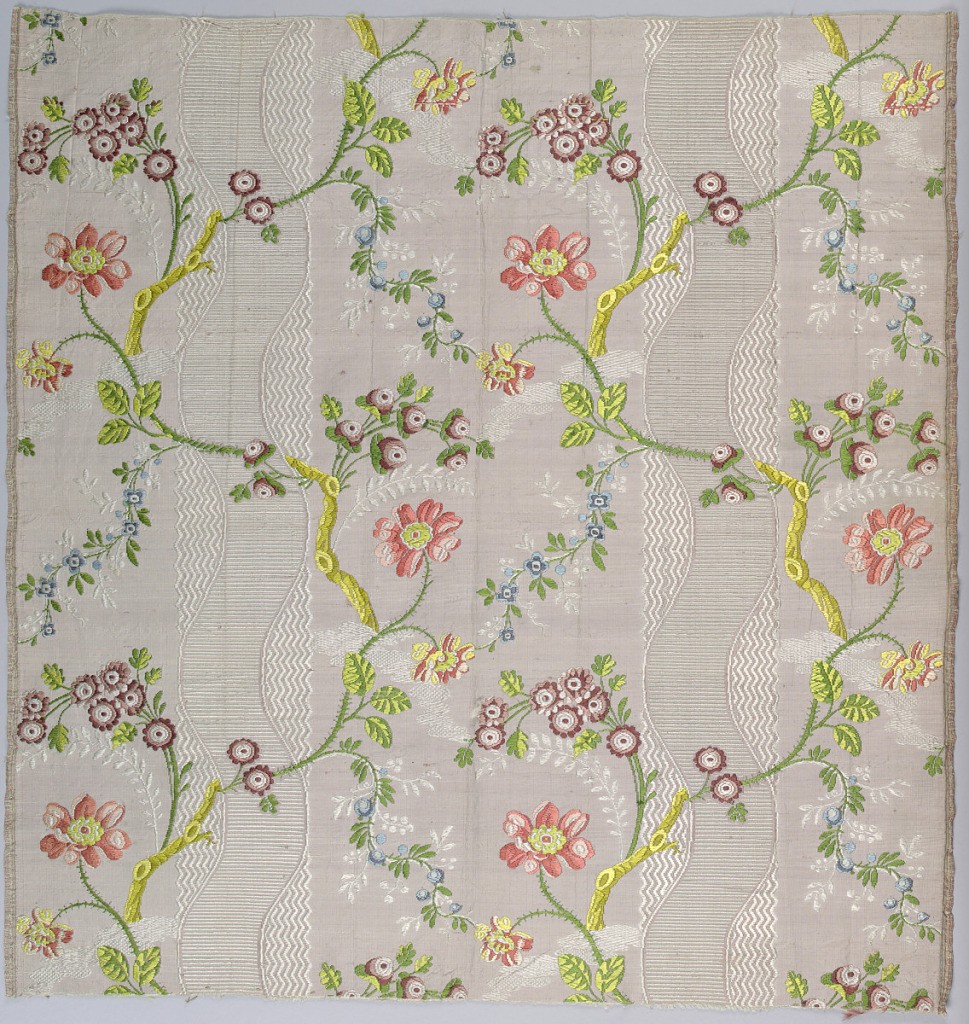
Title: Textile
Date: ca. 1775
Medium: silk Technique: compound silk with supplementary weft
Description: Pale mauve ribbed silk with bright polychrome flowers and twigs in loose continuous serpentine over broad stripe made up of white cross-hatched serpentine on band of white zigzags. Fine floral, leaf and other details in white weft floats.